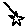
Label: star